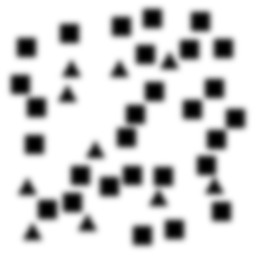
Squares: 28
Triangles: 10
Stars: 0
Total shapes: 38